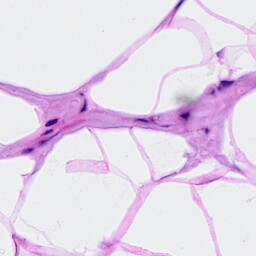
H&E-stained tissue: Breast